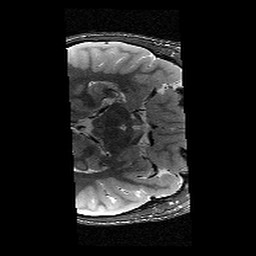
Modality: T2w
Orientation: axial
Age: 12
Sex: male
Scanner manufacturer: siemens
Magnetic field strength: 3 T
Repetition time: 9.23 s
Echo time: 0.067 s